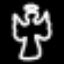
Label: angel